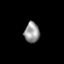
Tissue: prostate
Cell type: T cells
Senescence score: 0.3036
Nuclear area (px): 303
Mean DAPI intensity: 149.931